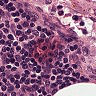
Metastatic tissue present: no